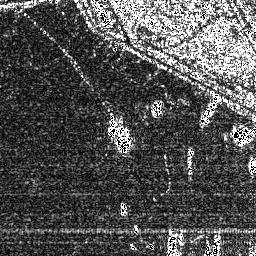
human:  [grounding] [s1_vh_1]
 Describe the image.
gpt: In the satellite image, there is  <ref>1 medium ship </ref> <box>[[40, 42, 51, 60, 0]]</box> located at center,  <ref>1 medium ship </ref> <box>[[63, 88, 71, 99, 0]]</box> located at bottom.